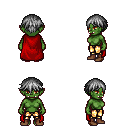
a pixel art fantasy rpg character, female body template, orc, green skin, red cape, gold greaves, gray short bangs hairstyle, brown shoes, four views (front, back, left, right), 2x2 character sprite sheet, small pixel art, hard edges, no anti-aliasing